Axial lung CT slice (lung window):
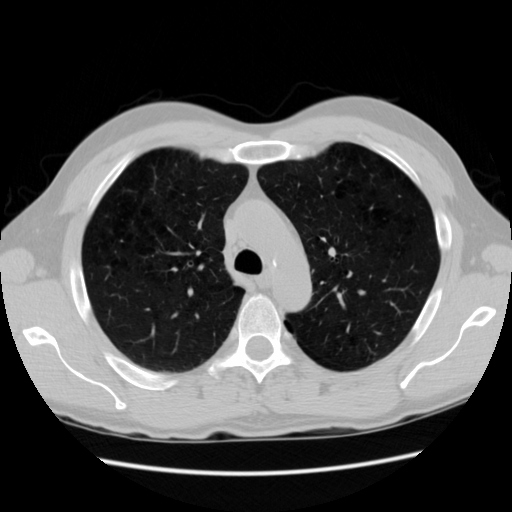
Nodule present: no